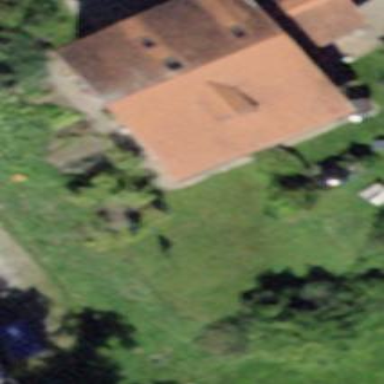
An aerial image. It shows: Farm building.